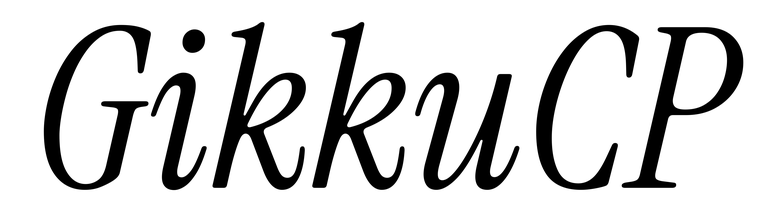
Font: InstrumentSerif-Italic